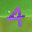
Label: 4